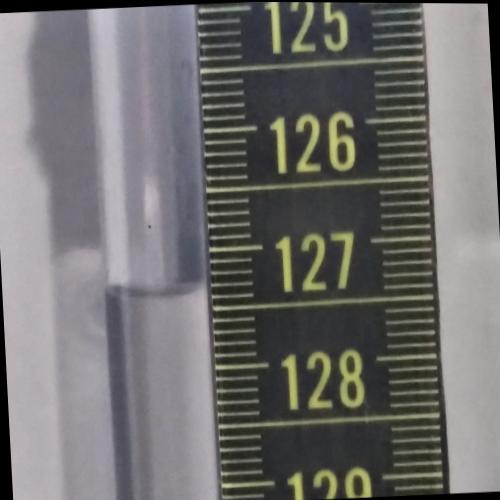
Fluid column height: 127.3 cm